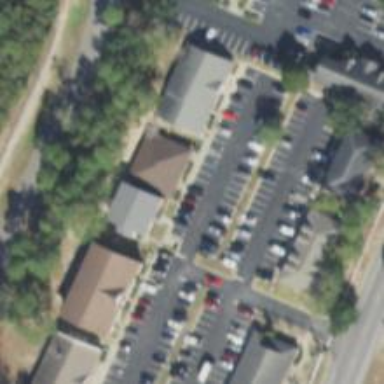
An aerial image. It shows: Parking space.